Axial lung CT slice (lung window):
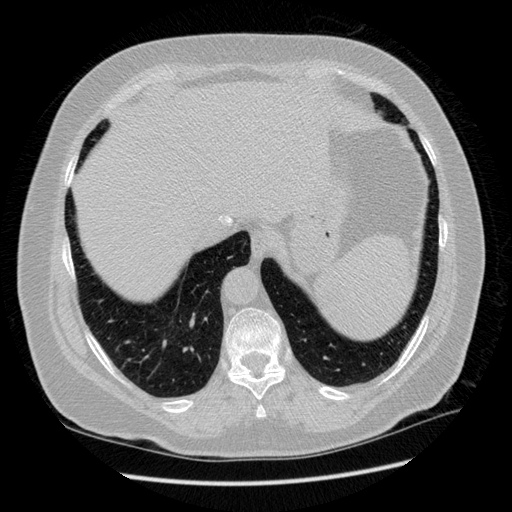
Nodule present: no